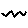
Label: zigzag